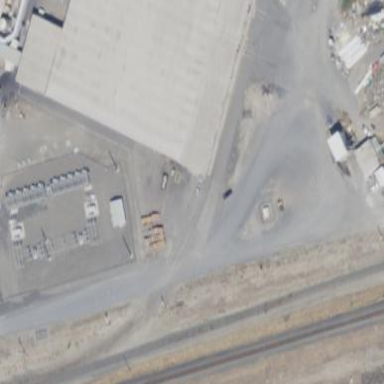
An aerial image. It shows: Power substation.